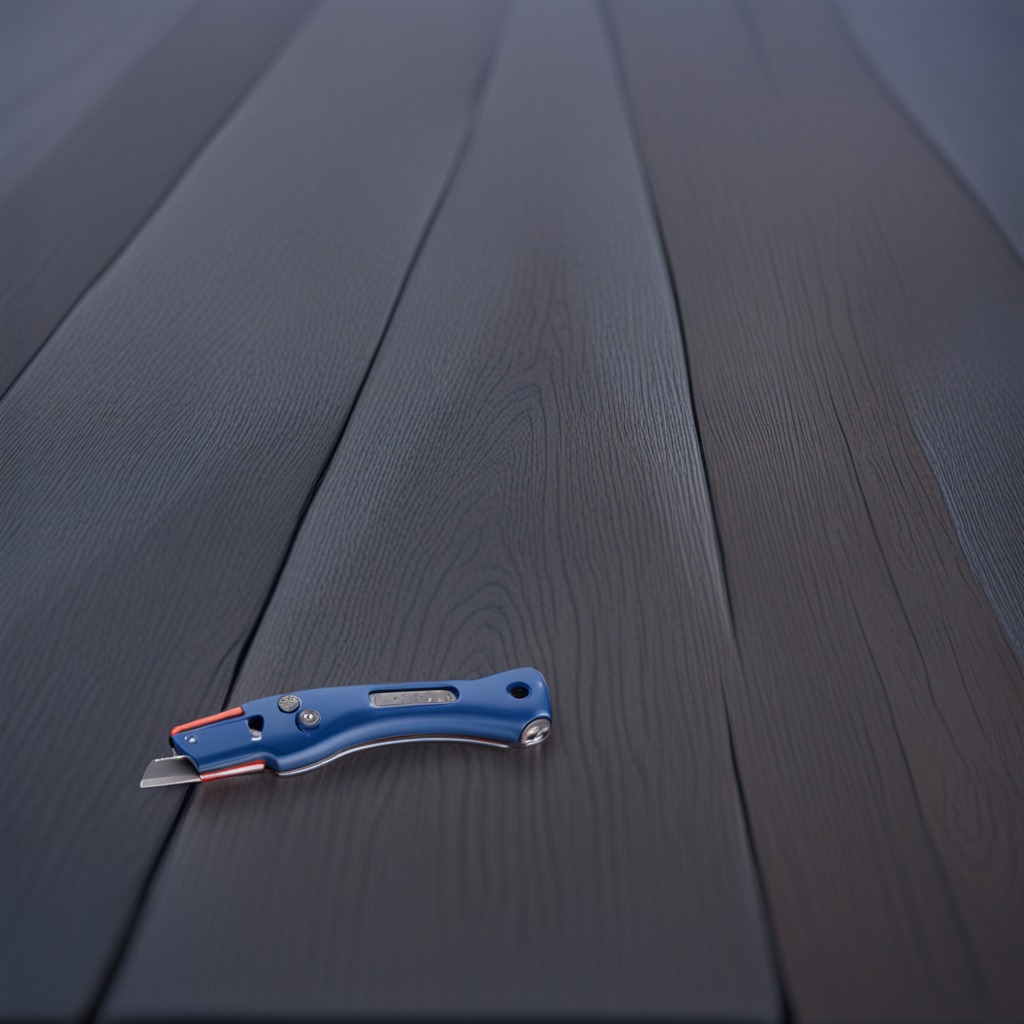
A utility knife lies on the table with faint burn marks in a small garage at twilight.